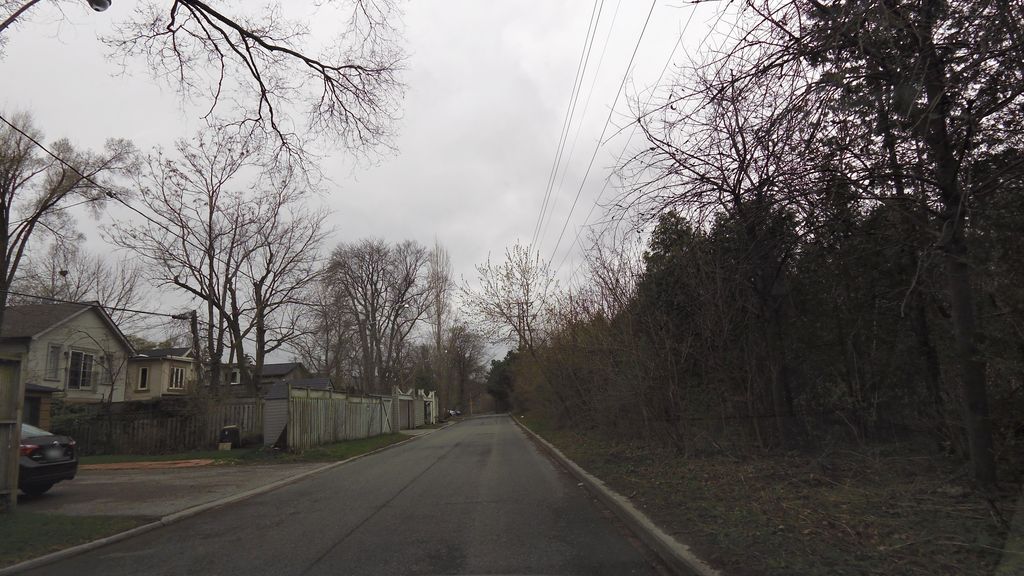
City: toronto